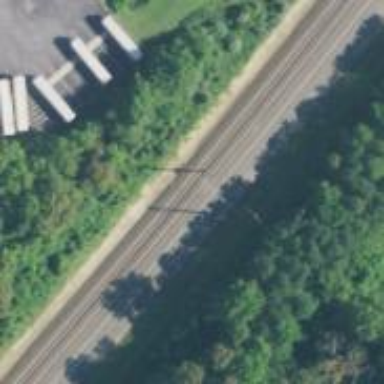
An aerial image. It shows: Railway track with contact line for electrification.